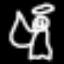
Label: angel